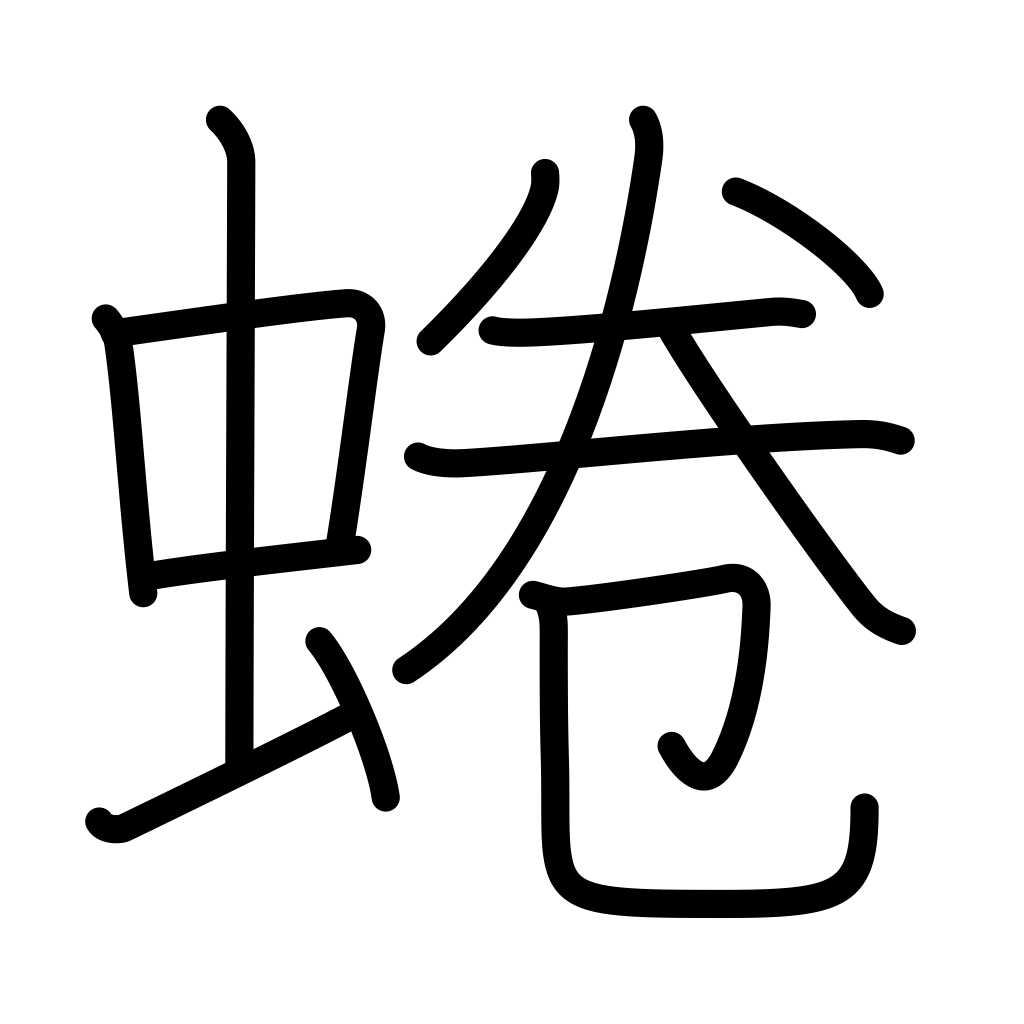
Meaning: an edible river snail